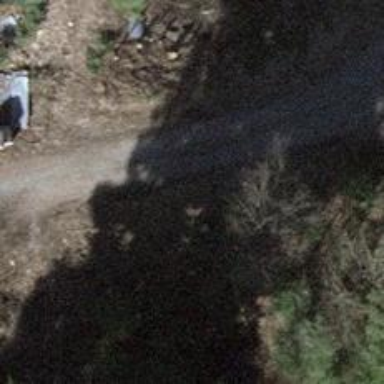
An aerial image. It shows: Culvert tunnel.